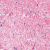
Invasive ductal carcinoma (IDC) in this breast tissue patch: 0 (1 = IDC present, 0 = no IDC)